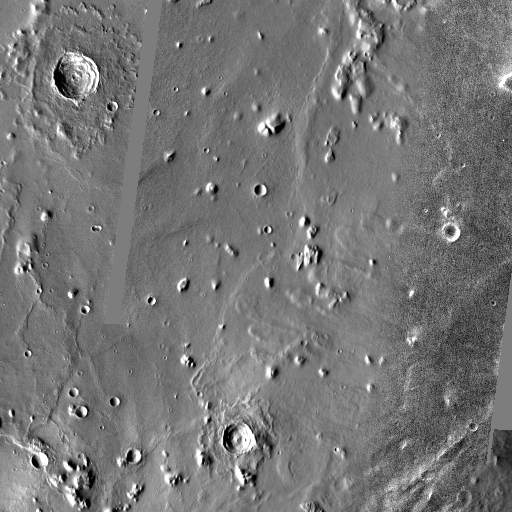
Crater classes present: Background, Other, Layered, Buried, Secondary